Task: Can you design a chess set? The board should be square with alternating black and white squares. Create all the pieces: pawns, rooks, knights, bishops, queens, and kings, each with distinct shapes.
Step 4025:
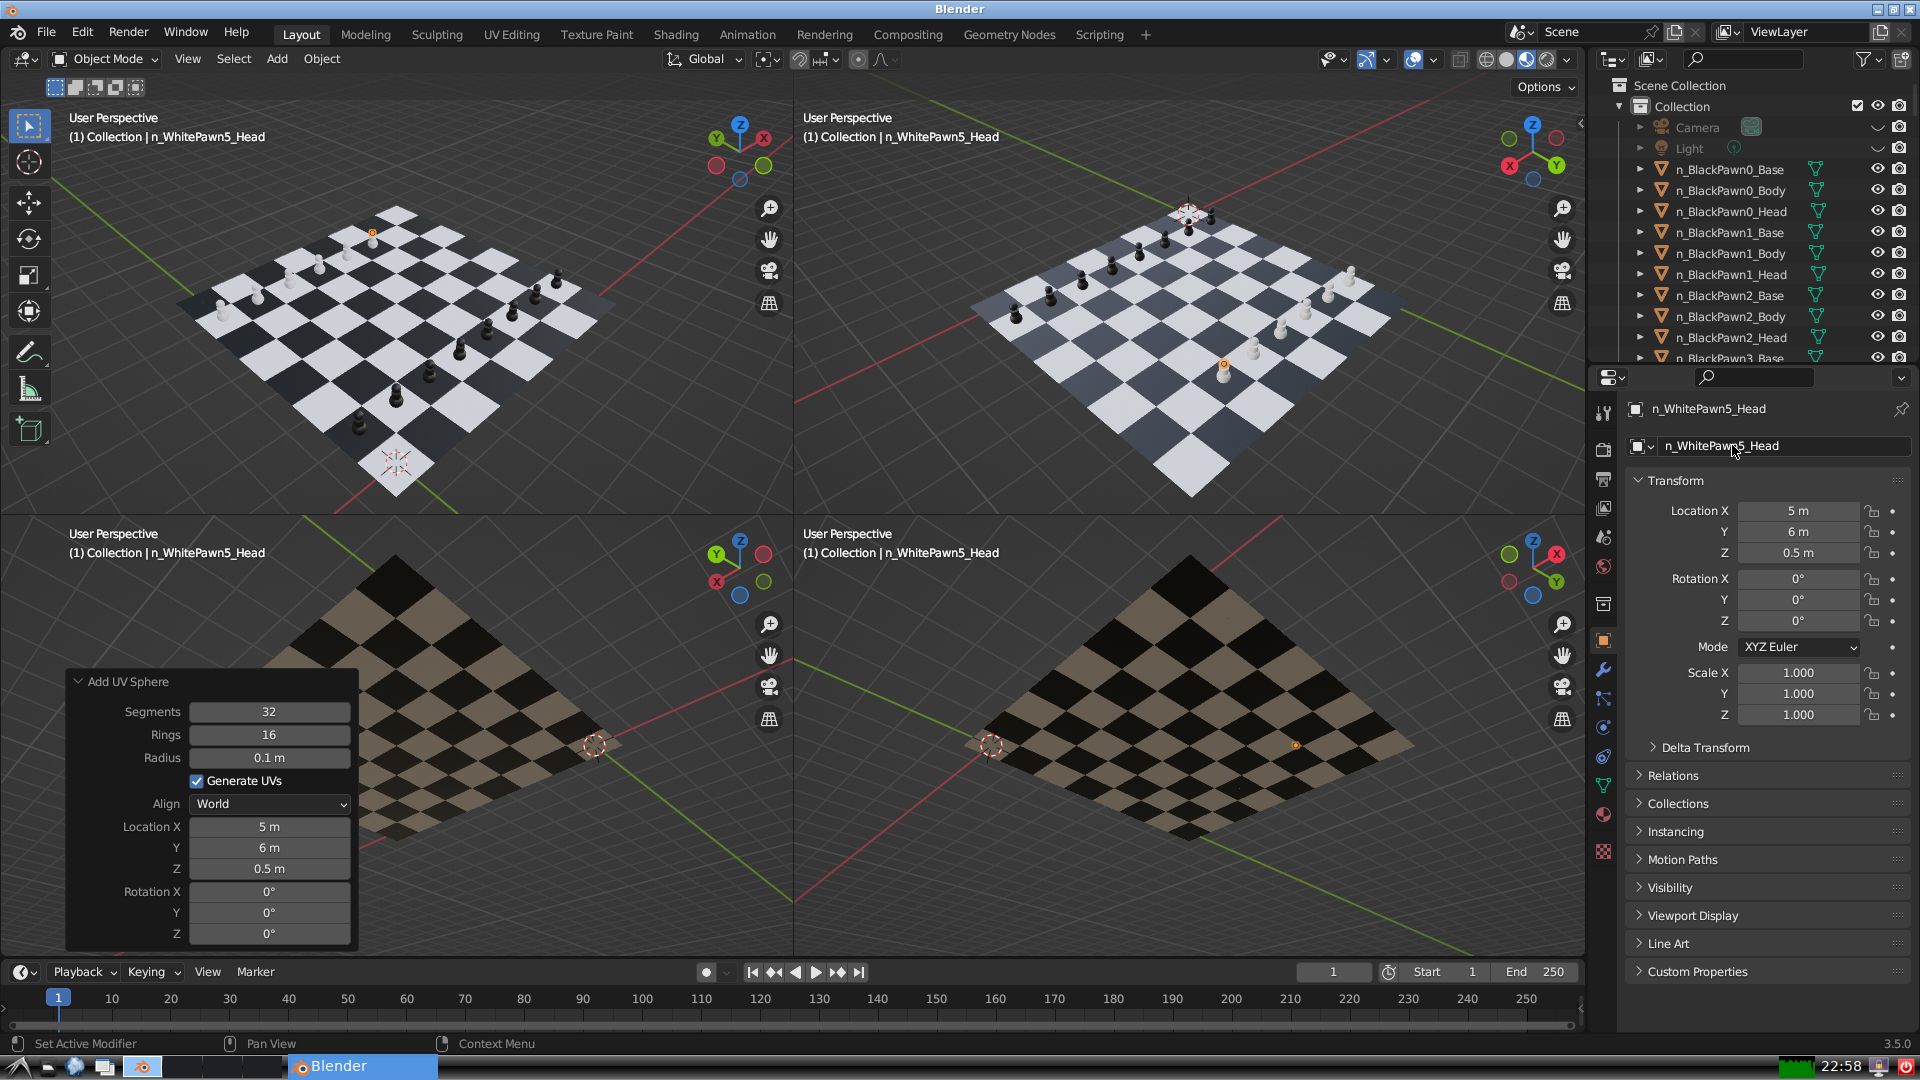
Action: {"mouse_move": [1603, 815]}